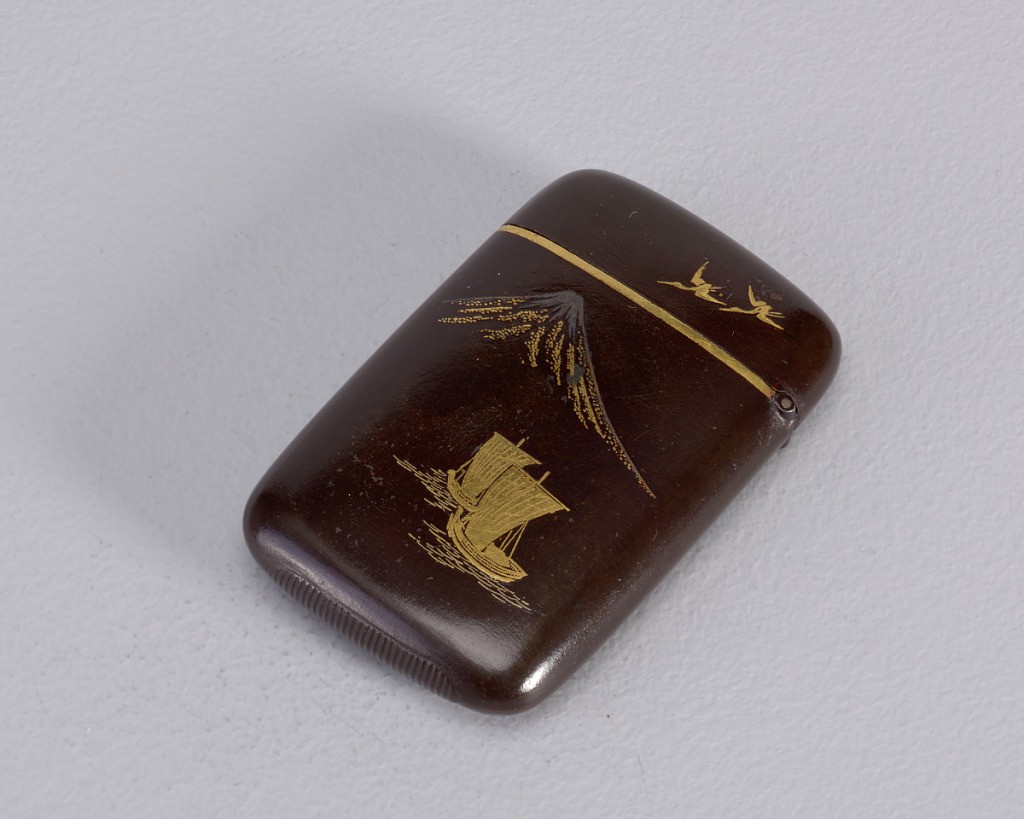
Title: Sail Boats, Mt. Fuji and Cranes
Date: late 19th century
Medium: Lacquered metal, gilding, silvering
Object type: Matchsafe
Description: Rectangular, rounded corners, dark brown, lacquered metal body, featuring 2 gilded sail boats in lower right foreground, a gilded Mt. Fuji with silvered peak in upper left background, 2 gilded, flying cranes on upper right side of lid. Reverse features 2 gilded, flying cranes on body, single, gilded, flying crane on upper right of lid. Lid hinged on side and delineated from body by a continuous gold band that wraps from front to back. Striker on bottom.